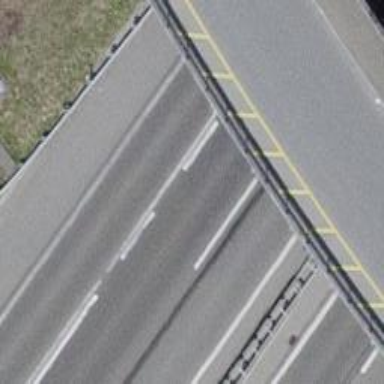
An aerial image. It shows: Asphalt motorway.